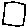
Label: square